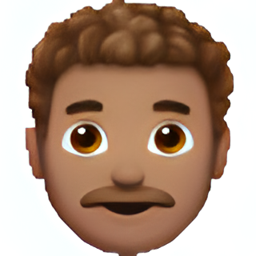
Name: man curly haired medium skin tone
Emoji: 👨🏽‍🦱
Group: People & Body
Sub-group: person